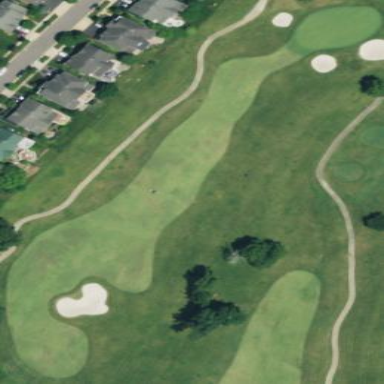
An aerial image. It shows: Grassy area designated as golf fairway.